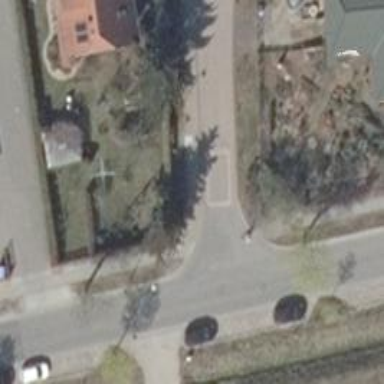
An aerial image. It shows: Unmarked crossing on the road.